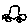
Label: car